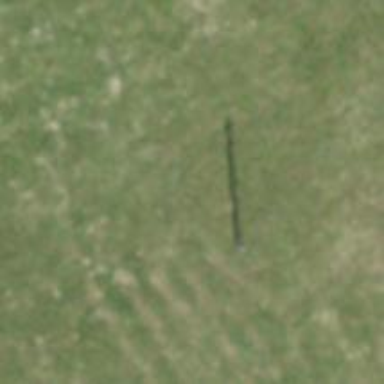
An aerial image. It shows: Minor power line.